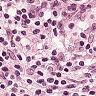
Metastatic tissue present: yes